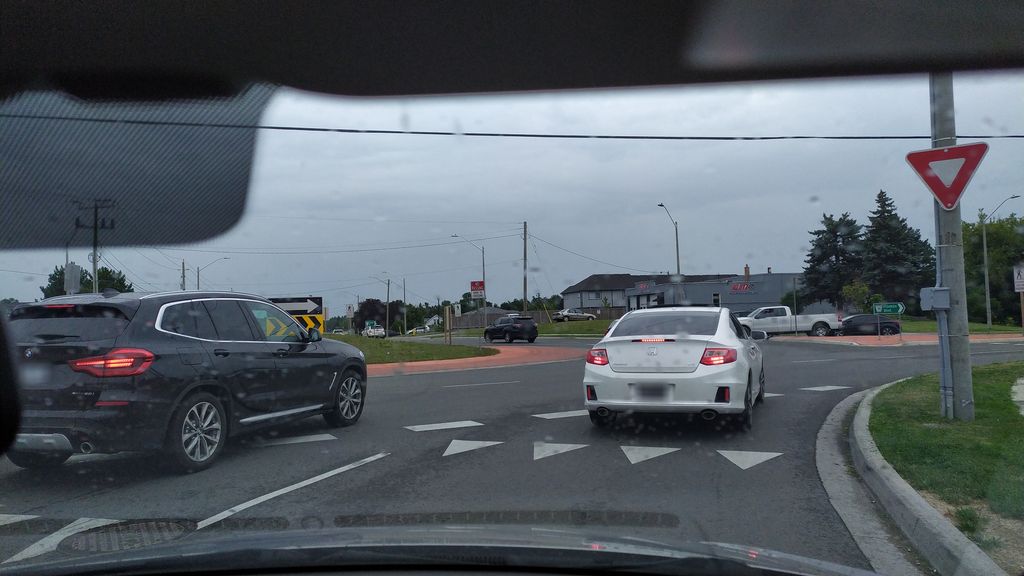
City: kitchener-waterloo